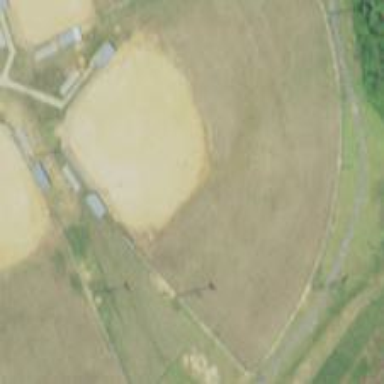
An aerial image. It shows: Grass pitch designated for softball games.